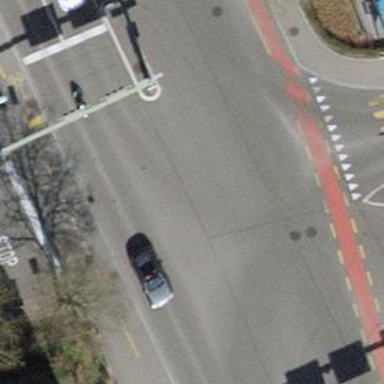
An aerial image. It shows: Road with traffic signals.